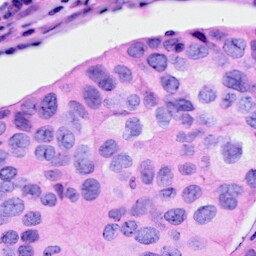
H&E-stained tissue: Breast